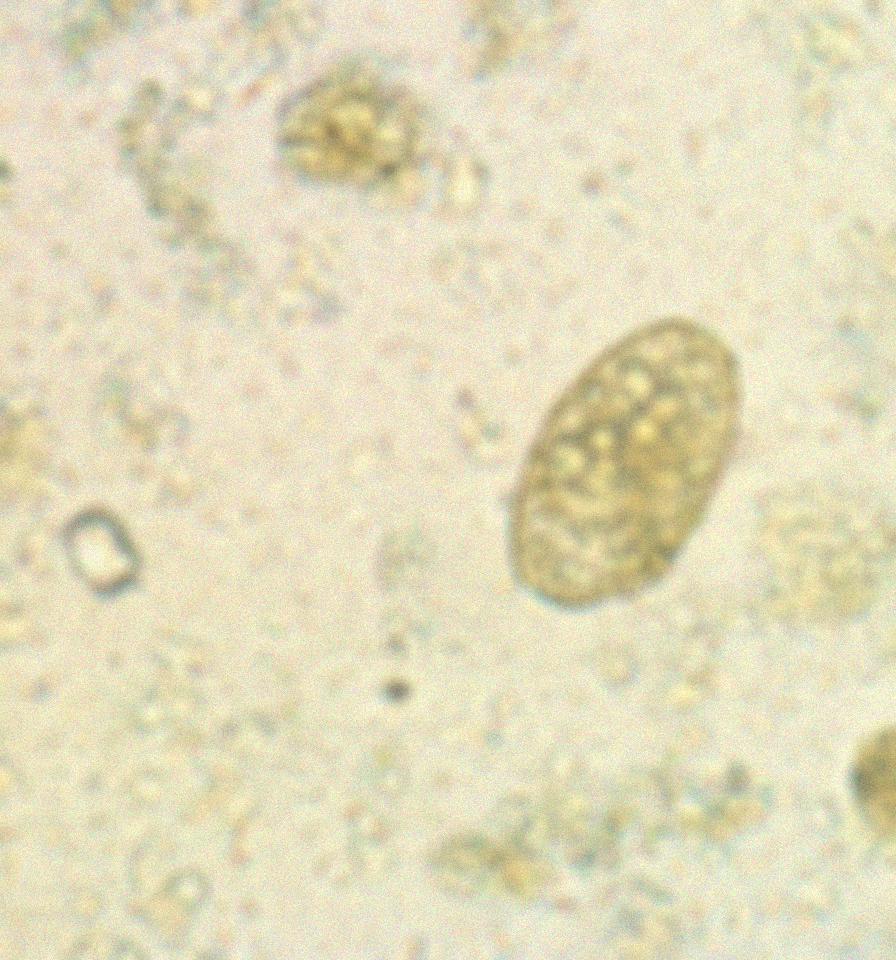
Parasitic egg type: Ascaris lumbricoides